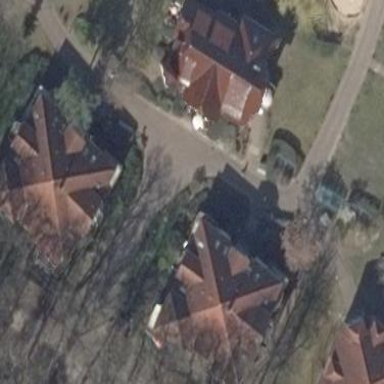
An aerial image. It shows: Hipped roof on apartment building.